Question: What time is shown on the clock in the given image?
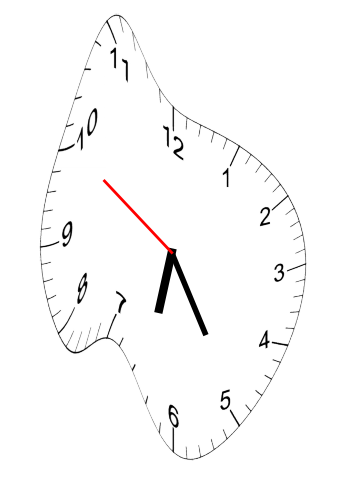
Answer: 06:24:50